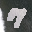
Label: 7